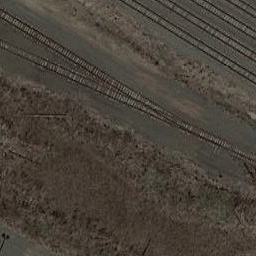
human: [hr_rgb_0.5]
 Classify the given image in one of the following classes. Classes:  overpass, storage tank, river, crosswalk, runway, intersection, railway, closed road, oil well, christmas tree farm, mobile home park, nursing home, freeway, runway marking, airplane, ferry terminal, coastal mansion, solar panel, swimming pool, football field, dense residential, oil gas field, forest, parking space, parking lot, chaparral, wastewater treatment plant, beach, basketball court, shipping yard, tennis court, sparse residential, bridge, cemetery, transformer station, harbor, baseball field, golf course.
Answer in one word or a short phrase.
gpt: railway